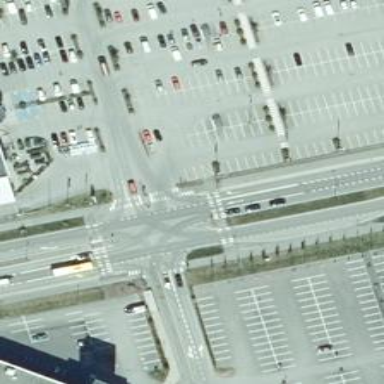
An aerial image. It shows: Marked crossing on asphalt cycleway.